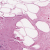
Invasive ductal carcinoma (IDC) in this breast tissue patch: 0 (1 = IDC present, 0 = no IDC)